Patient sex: M
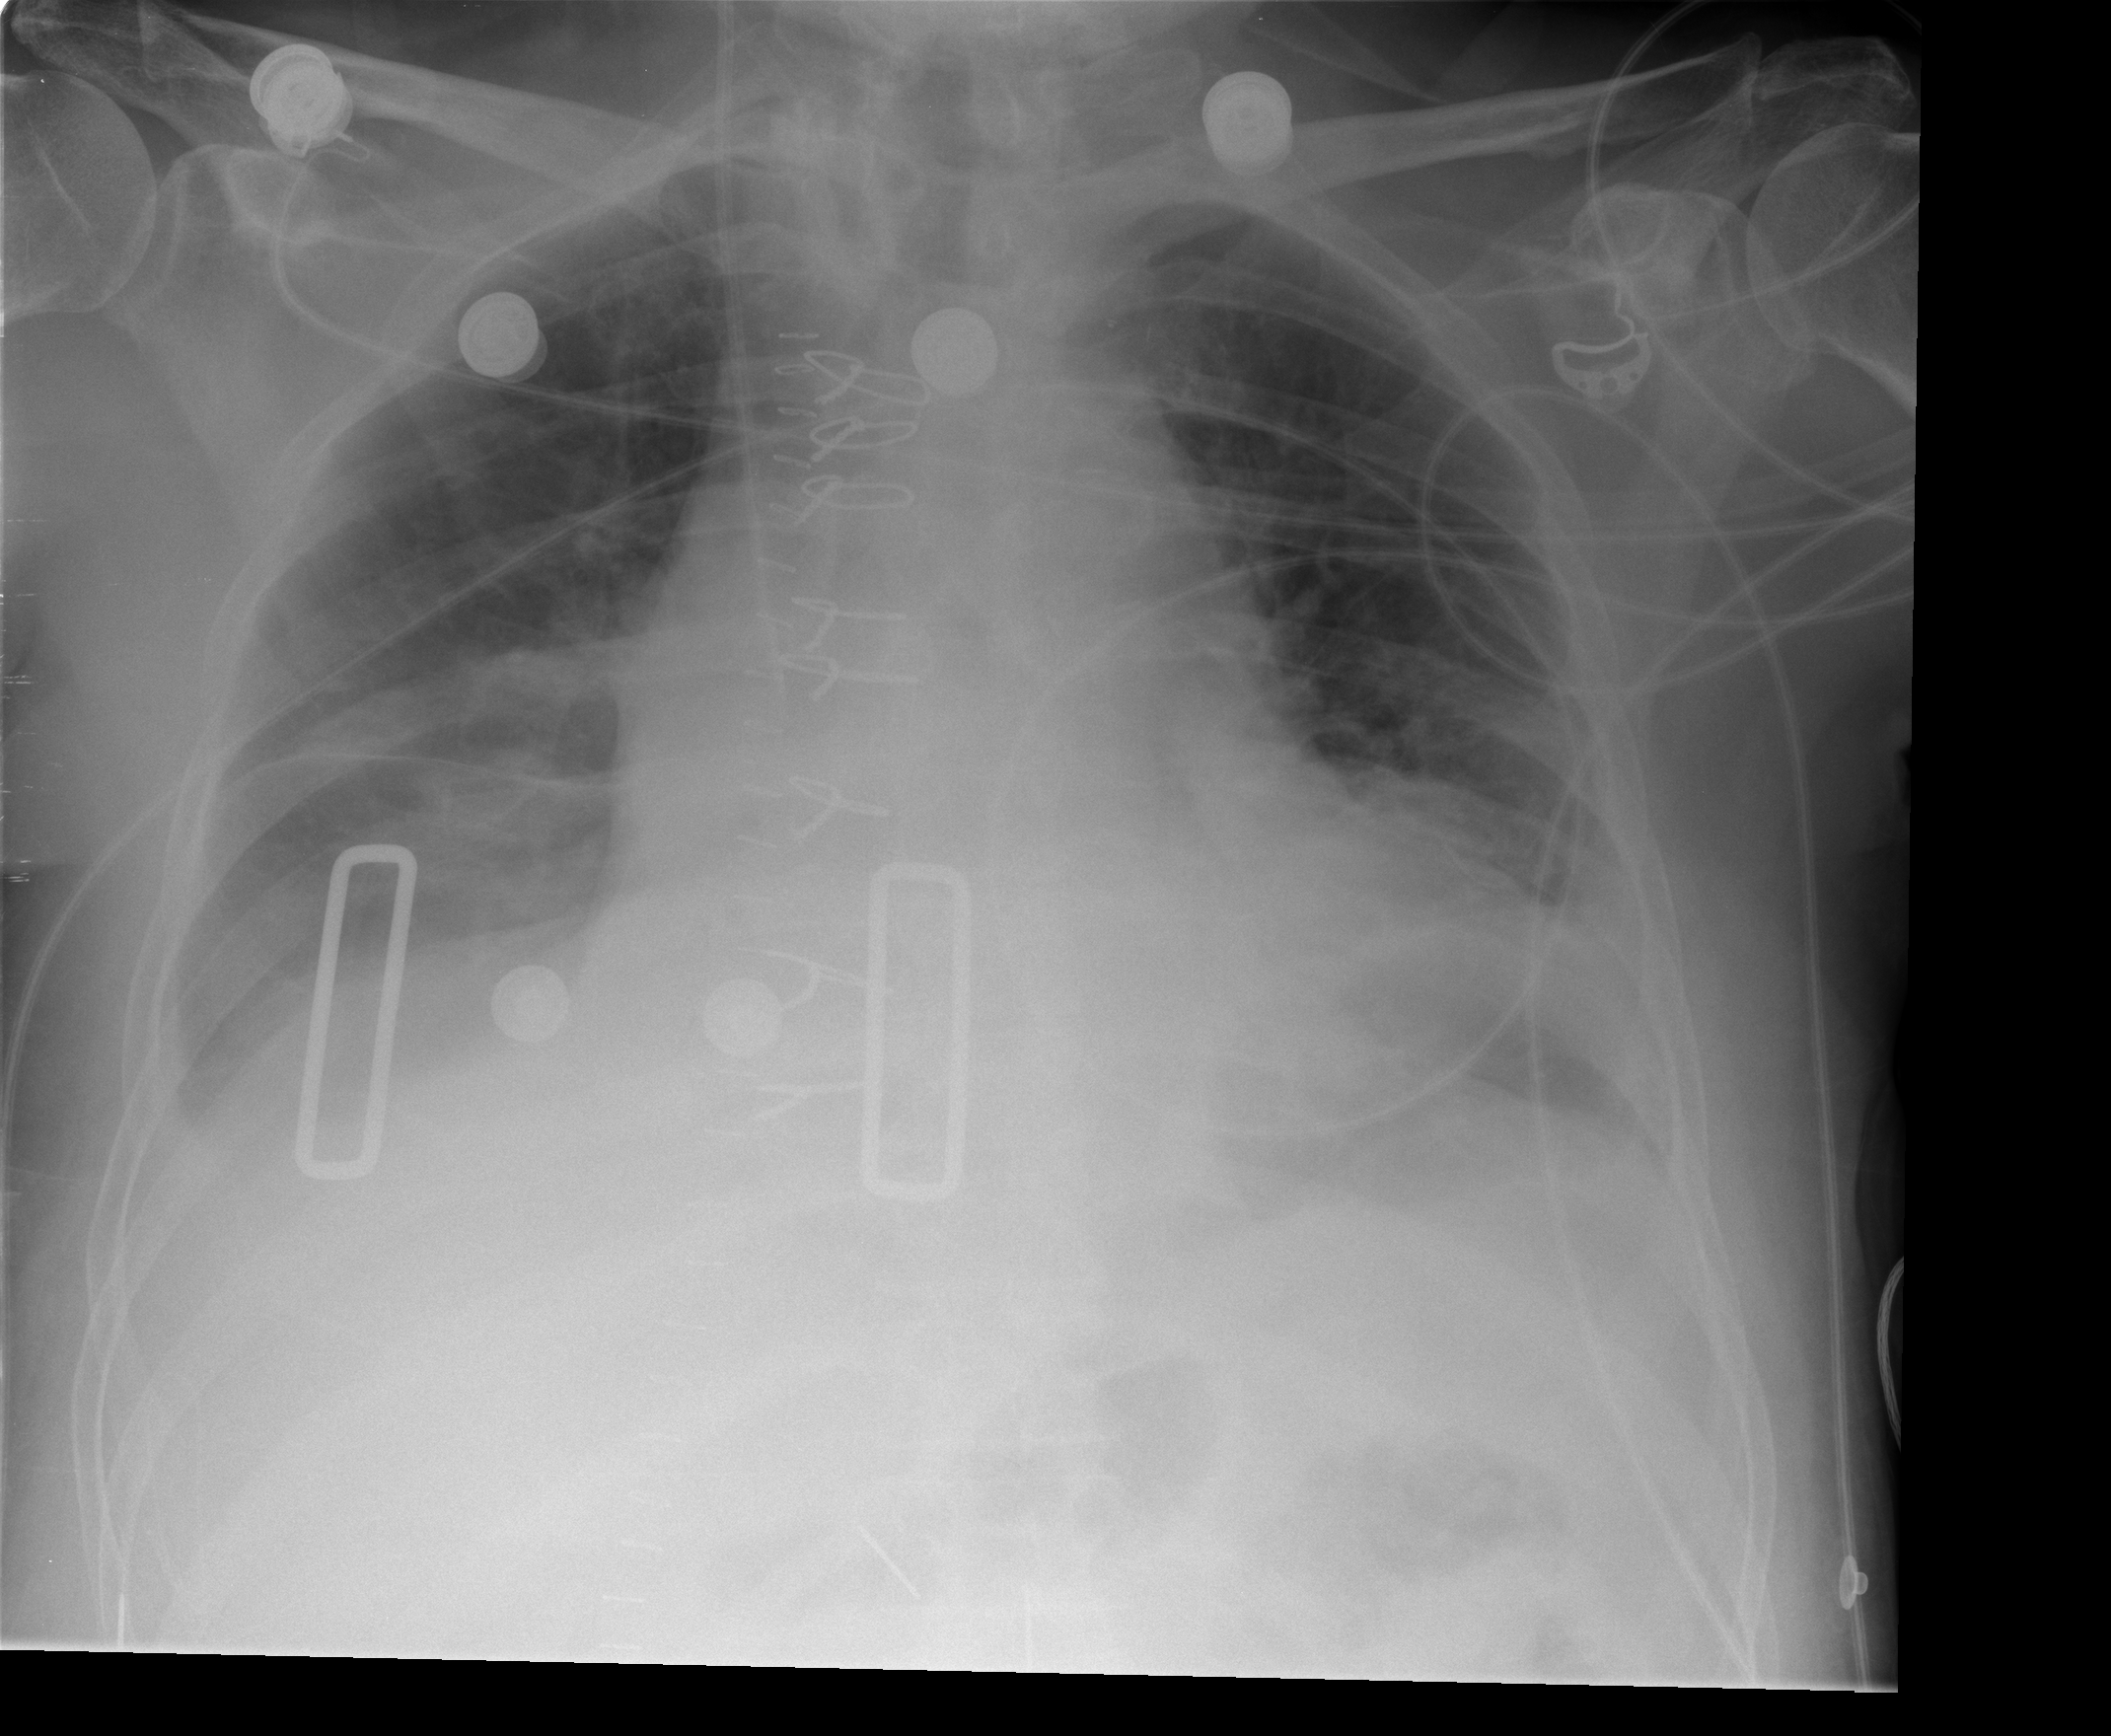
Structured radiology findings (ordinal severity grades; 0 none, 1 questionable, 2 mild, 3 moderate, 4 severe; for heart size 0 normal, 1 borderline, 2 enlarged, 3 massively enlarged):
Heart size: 1
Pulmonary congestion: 0
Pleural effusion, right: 2
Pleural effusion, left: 2
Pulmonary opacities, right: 0
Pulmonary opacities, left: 0
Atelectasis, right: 2
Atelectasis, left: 2